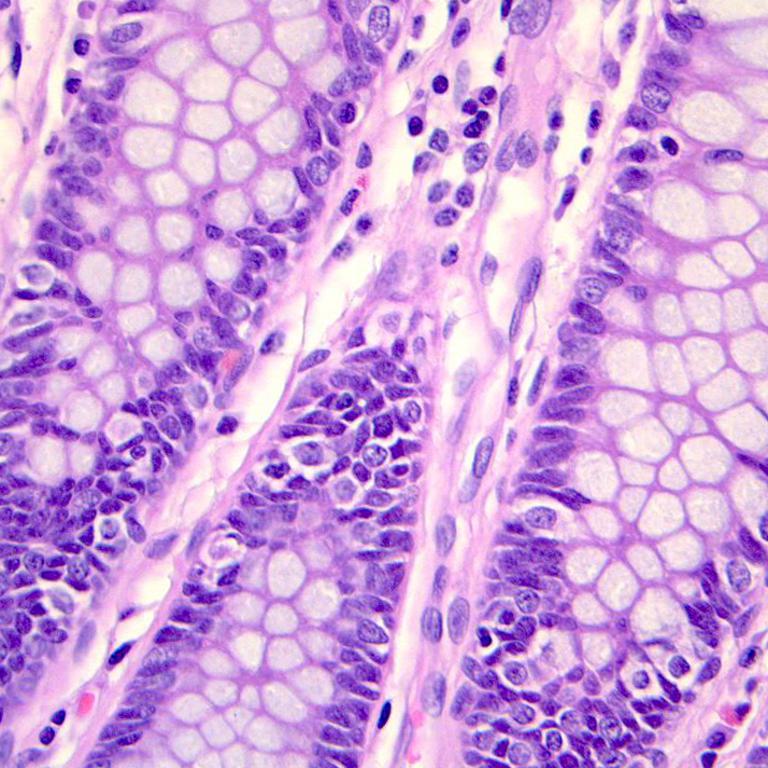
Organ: colon
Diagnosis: benign